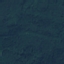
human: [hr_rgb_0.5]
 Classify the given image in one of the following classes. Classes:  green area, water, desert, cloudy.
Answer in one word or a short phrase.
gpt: green area